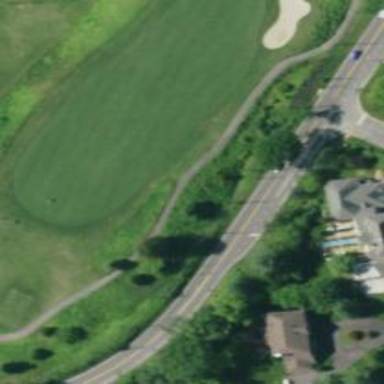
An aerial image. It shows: Pathway for golfing.